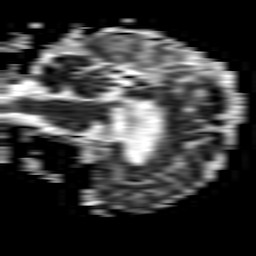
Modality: ADC
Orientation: sagittal
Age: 78
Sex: female
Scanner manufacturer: philips
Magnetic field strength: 1.5 T
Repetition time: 3.275 s
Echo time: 0.06922 s